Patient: sex M, age 29
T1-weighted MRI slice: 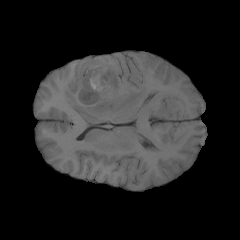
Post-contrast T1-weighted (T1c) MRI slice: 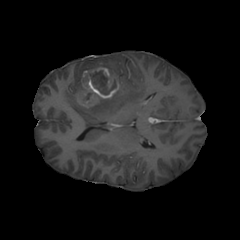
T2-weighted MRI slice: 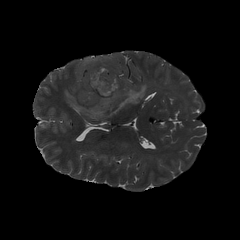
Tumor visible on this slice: yes
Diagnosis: Glioblastoma, IDH-wildtype
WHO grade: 4